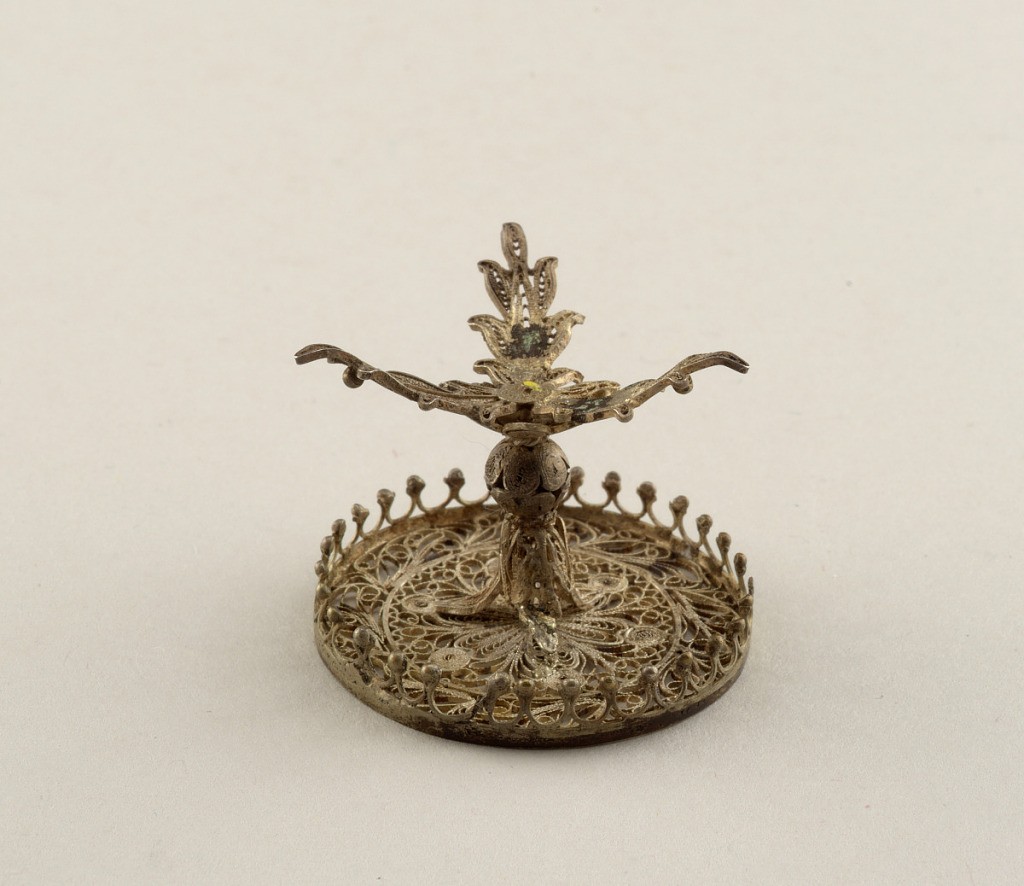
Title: Table
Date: mid-19th century
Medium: Silver filigree
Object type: Miniature
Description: Circular top centered with a medallion enclosing a five-pointed star and a six-petalled floral ornament. On baluster-shaped standard, tripod legs.